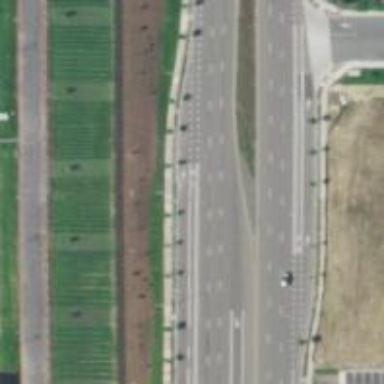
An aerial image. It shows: Primary link highway with asphalt surface.